Question: <URL> covers the same general problem I have ... except that its answer is not detailed enough for me to understand what I must be doing wrong.
I am wanting to have sql files highlight any "CREATE PROCEDURE" commands.
I have the following file called 'sql-extension.tmLanguage' in 'Packages\User\':
'''
<?xml version="1.0" encoding="UTF-8"?>
<!DOCTYPE plist PUBLIC "-//Apple Computer//DTD PLIST 1.0//EN" "http://www.apple.com/DTDs/PropertyList-1.0.dtd">
<plist version="1.0">
<dict>
<key>fileTypes</key>
<array>
<string>sql</string>
</array>
<key>name</key>
<string>XYZ</string>
<key>patterns</key>
<array>
<dict>
<key>captures</key>
<dict>
<key>1</key>
<dict>
<key>name</key>
<string>keyword.other.create.sql</string>
</dict>
<key>2</key>
<dict>
<key>name</key>
<string>keyword.other.sql</string>
</dict>
<key>5</key>
<dict>
<key>name</key>
<string>entity.name.function.sql</string>
</dict>
</dict>
<key>match</key>
<string>(?i:^\s*(create)\s+(procedure)\s+)(['"']?)(\w+)\4</string>
<key>name</key>
<string>meta.create.sql</string>
</dict>
<dict>
<key>include</key>
<string>#SQL</string>
</dict>
</dict>
<key>scopeName</key>
<string>source.sql</string>
<key>uuid</key>
<string>158e3bda-c76d-439e-b8ea-cb640f0a911c</string>
</dict>
</plist>
'''
I copied this information from the 'SQL.tmLanguage' file in the 'SQL' package for ST3. Its content is this:
'''
<?xml version="1.0" encoding="UTF-8"?>
<!DOCTYPE plist PUBLIC "-//Apple Computer//DTD PLIST 1.0//EN" "http://www.apple.com/DTDs/PropertyList-1.0.dtd">
<plist version="1.0">
<dict>
<key>fileTypes</key>
<array>
<string>sql</string>
<string>ddl</string>
<string>dml</string>
</array>
<key>foldingStartMarker</key>
<string>\s*\(\s*$</string>
<key>foldingStopMarker</key>
<string>^\s*\)</string>
<key>keyEquivalent</key>
<string>^~S</string>
<key>name</key>
<string>SQL</string>
<key>patterns</key>
<array>
<dict>
<key>include</key>
<string>#comments</string>
</dict>
<dict>
<key>captures</key>
<dict>
<key>1</key>
<dict>
<key>name</key>
<string>keyword.other.create.sql</string>
</dict>
<key>2</key>
<dict>
<key>name</key>
<string>keyword.other.sql</string>
</dict>
<key>5</key>
<dict>
<key>name</key>
<string>entity.name.function.sql</string>
</dict>
</dict>
<key>match</key>
<string>(?i:^\s*(create)\s+(aggregate|conversion|database|domain|function|group|(unique\s+)?index|language|operator class|operator|rule|schema|sequence|table|tablespace|trigger|type|user|view)\s+)(['"']?)(\w+)\4</string>
<key>name</key>
<string>meta.create.sql</string>
</dict>
<dict>
<key>captures</key>
<dict>
<key>1</key>
<dict>
<key>name</key>
<string>keyword.other.create.sql</string>
</dict>
<key>2</key>
<dict>
<key>name</key>
<string>keyword.other.sql</string>
</dict>
</dict>
<key>match</key>
<string>(?i:^\s*(drop)\s+(aggregate|conversion|database|domain|function|group|index|language|operator class|operator|rule|schema|sequence|table|tablespace|trigger|type|user|view))</string>
<key>name</key>
<string>meta.drop.sql</string>
</dict>
<dict>
<key>captures</key>
<dict>
<key>1</key>
<dict>
<key>name</key>
<string>keyword.other.create.sql</string>
</dict>
<key>2</key>
<dict>
<key>name</key>
<string>keyword.other.table.sql</string>
</dict>
<key>3</key>
<dict>
<key>name</key>
<string>entity.name.function.sql</string>
</dict>
<key>4</key>
<dict>
<key>name</key>
<string>keyword.other.cascade.sql</string>
</dict>
</dict>
<key>match</key>
<string>(?i:\s*(drop)\s+(table)\s+(\w+)(\s+cascade)?\b)</string>
<key>name</key>
<string>meta.drop.sql</string>
</dict>
<dict>
<key>captures</key>
<dict>
<key>1</key>
<dict>
<key>name</key>
<string>keyword.other.create.sql</string>
</dict>
<key>2</key>
<dict>
<key>name</key>
<string>keyword.other.table.sql</string>
</dict>
</dict>
<key>match</key>
<string>(?i:^\s*(alter)\s+(aggregate|conversion|database|domain|function|group|index|language|operator class|operator|rule|schema|sequence|table|tablespace|trigger|type|user|view)\s+)</string>
<key>name</key>
<string>meta.alter.sql</string>
</dict>
<dict>
<key>captures</key>
<dict>
<key>1</key>
<dict>
<key>name</key>
<string>storage.type.sql</string>
</dict>
<key>10</key>
<dict>
<key>name</key>
<string>constant.numeric.sql</string>
</dict>
<key>11</key>
<dict>
<key>name</key>
<string>storage.type.sql</string>
</dict>
<key>12</key>
<dict>
<key>name</key>
<string>storage.type.sql</string>
</dict>
<key>13</key>
<dict>
<key>name</key>
<string>storage.type.sql</string>
</dict>
<key>14</key>
<dict>
<key>name</key>
<string>constant.numeric.sql</string>
</dict>
<key>15</key>
<dict>
<key>name</key>
<string>storage.type.sql</string>
</dict>
<key>2</key>
<dict>
<key>name</key>
<string>storage.type.sql</string>
</dict>
<key>3</key>
<dict>
<key>name</key>
<string>constant.numeric.sql</string>
</dict>
<key>4</key>
<dict>
<key>name</key>
<string>storage.type.sql</string>
</dict>
<key>5</key>
<dict>
<key>name</key>
<string>constant.numeric.sql</string>
</dict>
<key>6</key>
<dict>
<key>name</key>
<string>storage.type.sql</string>
</dict>
<key>7</key>
<dict>
<key>name</key>
<string>constant.numeric.sql</string>
</dict>
<key>8</key>
<dict>
<key>name</key>
<string>constant.numeric.sql</string>
</dict>
<key>9</key>
<dict>
<key>name</key>
<string>storage.type.sql</string>
</dict>
</dict>
<key>match</key>
<string>(?xi)
# normal stuff, capture 1
\b(bigint|bigserial|bit|boolean|box|bytea|cidr|circle|date|double\sprecision|inet|int|integer|line|lseg|macaddr|money|oid|path|point|polygon|real|serial|smallint|sysdate|text)\b
# numeric suffix, capture 2 + 3i
|\b(bit\svarying|character\s(?:varying)?|tinyint|var\schar|float|interval)\((\d+)\)
# optional numeric suffix, capture 4 + 5i
|\b(char|number|varchar\d?)\b(?:\((\d+)\))?
# special case, capture 6 + 7i + 8i
|\b(numeric)\b(?:\((\d+),(\d+)\))?
# special case, captures 9, 10i, 11
|\b(times)(?:\((\d+)\))(\swithoutstimeszone\b)?
# special case, captures 12, 13, 14i, 15
|\b(timestamp)(?:(s)\((\d+)\)(\swithoutstimeszone\b)?)?
</string>
</dict>
<dict>
<key>match</key>
<string>(?i:\b((?:primary|foreign)\s+key|references|on\sdelete(\s+cascade)?|check|constraint)\b)</string>
<key>name</key>
<string>storage.modifier.sql</string>
</dict>
<dict>
<key>match</key>
<string>\b\d+\b</string>
<key>name</key>
<string>constant.numeric.sql</string>
</dict>
<dict>
<key>match</key>
<string>(?i:\b(select(\s+distinct)?|insert\s+(ignore\s+)?into|update|delete|from|set|where|group\sby|or|like|and|union(\s+all)?|having|order\sby|limit|(inner|cross)\s+join|straight_join|(left|right)(\s+outer)?\s+join|natural(\s+(left|right)(\s+outer)?)?\s+join)\b)</string>
<key>name</key>
<string>keyword.other.DML.sql</string>
</dict>
<dict>
<key>match</key>
<string>(?i:\b(on|((is\s+)?not\s+)?null)\b)</string>
<key>name</key>
<string>keyword.other.DDL.create.II.sql</string>
</dict>
<dict>
<key>match</key>
<string>(?i:\bvalues\b)</string>
<key>name</key>
<string>keyword.other.DML.II.sql</string>
</dict>
<dict>
<key>match</key>
<string>(?i:\b(begin(\s+work)?|start\s+transaction|commit(\s+work)?|rollback(\s+work)?)\b)</string>
<key>name</key>
<string>keyword.other.LUW.sql</string>
</dict>
<dict>
<key>match</key>
<string>(?i:\b(grant(\swith\sgrant\soption)?|revoke)\b)</string>
<key>name</key>
<string>keyword.other.authorization.sql</string>
</dict>
<dict>
<key>match</key>
<string>(?i:\bin\b)</string>
<key>name</key>
<string>keyword.other.data-integrity.sql</string>
</dict>
<dict>
<key>match</key>
<string>(?i:^\s*(comment\s+on\s+(table|column|aggregate|constraint|database|domain|function|index|operator|rule|schema|sequence|trigger|type|view))\s+.*?\s+(is)\s+)</string>
<key>name</key>
<string>keyword.other.object-comments.sql</string>
</dict>
<dict>
<key>match</key>
<string>(?i)\bAS\b</string>
<key>name</key>
<string>keyword.other.alias.sql</string>
</dict>
<dict>
<key>match</key>
<string>(?i)\b(DESC|ASC)\b</string>
<key>name</key>
<string>keyword.other.order.sql</string>
</dict>
<dict>
<key>match</key>
<string>\*</string>
<key>name</key>
<string>keyword.operator.star.sql</string>
</dict>
<dict>
<key>match</key>
<string>[!&lt;&gt;]?=|&lt;&gt;|&lt;|&gt;</string>
<key>name</key>
<string>keyword.operator.comparison.sql</string>
</dict>
<dict>
<key>match</key>
<string>-|\+|/</string>
<key>name</key>
<string>keyword.operator.math.sql</string>
</dict>
<dict>
<key>match</key>
<string>\|\|</string>
<key>name</key>
<string>keyword.operator.concatenator.sql</string>
</dict>
<dict>
<key>comment</key>
<string>List of SQL99 built-in functions from http://www.oreilly.com/catalog/sqlnut/chapter/ch04.html</string>
<key>match</key>
<string>(?i)\b(CURRENT_(DATE|TIME(STAMP)?|USER)|(SESSION|SYSTEM)_USER)\b</string>
<key>name</key>
<string>support.function.scalar.sql</string>
</dict>
<dict>
<key>comment</key>
<string>List of SQL99 built-in functions from http://www.oreilly.com/catalog/sqlnut/chapter/ch04.html</string>
<key>match</key>
<string>(?i)\b(AVG|COUNT|MIN|MAX|SUM)(?=\s*\()</string>
<key>name</key>
<string>support.function.aggregate.sql</string>
</dict>
<dict>
<key>match</key>
<string>(?i)\b(CONCATENATE|CONVERT|LOWER|SUBSTRING|TRANSLATE|TRIM|UPPER)\b</string>
<key>name</key>
<string>support.function.string.sql</string>
</dict>
<dict>
<key>captures</key>
<dict>
<key>1</key>
<dict>
<key>name</key>
<string>constant.other.database-name.sql</string>
</dict>
<key>2</key>
<dict>
<key>name</key>
<string>constant.other.table-name.sql</string>
</dict>
</dict>
<key>match</key>
<string>\b(\w+?)\.(\w+)\b</string>
<!-- <string>(\w+?)\.(\w+)</string> -->
</dict>
<dict>
<key>include</key>
<string>#strings</string>
</dict>
<dict>
<key>include</key>
<string>#regexps</string>
</dict>
</array>
<key>repository</key>
<dict>
<key>comments</key>
<dict>
<key>patterns</key>
<array>
<dict>
<key>captures</key>
<dict>
<key>1</key>
<dict>
<key>name</key>
<string>punctuation.definition.comment.sql</string>
</dict>
</dict>
<key>match</key>
<string>(--).*$\n?</string>
<key>name</key>
<string>comment.line.double-dash.sql</string>
</dict>
<dict>
<key>captures</key>
<dict>
<key>1</key>
<dict>
<key>name</key>
<string>punctuation.definition.comment.sql</string>
</dict>
</dict>
<key>match</key>
<string>(#).*$\n?</string>
<key>name</key>
<string>comment.line.number-sign.sql</string>
</dict>
<dict>
<key>begin</key>
<string>/\*</string>
<key>captures</key>
<dict>
<key>0</key>
<dict>
<key>name</key>
<string>punctuation.definition.comment.sql</string>
</dict>
</dict>
<key>end</key>
<string>\*/</string>
<key>name</key>
<string>comment.block.c</string>
</dict>
</array>
</dict>
<key>regexps</key>
<dict>
<key>patterns</key>
<array>
<dict>
<key>begin</key>
<string>/(?=\S.*/)</string>
<key>beginCaptures</key>
<dict>
<key>0</key>
<dict>
<key>name</key>
<string>punctuation.definition.string.begin.sql</string>
</dict>
</dict>
<key>end</key>
<string>/</string>
<key>endCaptures</key>
<dict>
<key>0</key>
<dict>
<key>name</key>
<string>punctuation.definition.string.end.sql</string>
</dict>
</dict>
<key>name</key>
<string>string.regexp.sql</string>
<key>patterns</key>
<array>
<dict>
<key>include</key>
<string>#string_interpolation</string>
</dict>
<dict>
<key>match</key>
<string>\\/</string>
<key>name</key>
<string>constant.character.escape.slash.sql</string>
</dict>
</array>
</dict>
<dict>
<key>begin</key>
<string>%r\{</string>
<key>beginCaptures</key>
<dict>
<key>0</key>
<dict>
<key>name</key>
<string>punctuation.definition.string.begin.sql</string>
</dict>
</dict>
<key>comment</key>
<string>We should probably handle nested bracket pairs!?! -- Allan</string>
<key>end</key>
<string>\}</string>
<key>endCaptures</key>
<dict>
<key>0</key>
<dict>
<key>name</key>
<string>punctuation.definition.string.end.sql</string>
</dict>
</dict>
<key>name</key>
<string>string.regexp.modr.sql</string>
<key>patterns</key>
<array>
<dict>
<key>include</key>
<string>#string_interpolation</string>
</dict>
</array>
</dict>
</array>
</dict>
<key>string_escape</key>
<dict>
<key>match</key>
<string>\\.</string>
<key>name</key>
<string>constant.character.escape.sql</string>
</dict>
<key>string_interpolation</key>
<dict>
<key>captures</key>
<dict>
<key>1</key>
<dict>
<key>name</key>
<string>punctuation.definition.string.end.sql</string>
</dict>
</dict>
<key>match</key>
<string>(#\{)([^\}]*)(\})</string>
<key>name</key>
<string>string.interpolated.sql</string>
</dict>
<key>strings</key>
<dict>
<key>patterns</key>
<array>
<dict>
<key>captures</key>
<dict>
<key>1</key>
<dict>
<key>name</key>
<string>punctuation.definition.string.begin.sql</string>
</dict>
<key>3</key>
<dict>
<key>name</key>
<string>punctuation.definition.string.end.sql</string>
</dict>
</dict>
<key>comment</key>
<string>this is faster than the next begin/end rule since sub-pattern will match till end-of-line and SQL files tend to have very long lines.</string>
<key>match</key>
<string>(')[^'\\]*(')</string>
<key>name</key>
<string>string.quoted.single.sql</string>
</dict>
<dict>
<key>begin</key>
<string>'</string>
<key>beginCaptures</key>
<dict>
<key>0</key>
<dict>
<key>name</key>
<string>punctuation.definition.string.begin.sql</string>
</dict>
</dict>
<key>end</key>
<string>'</string>
<key>endCaptures</key>
<dict>
<key>0</key>
<dict>
<key>name</key>
<string>punctuation.definition.string.end.sql</string>
</dict>
</dict>
<key>name</key>
<string>string.quoted.single.sql</string>
<key>patterns</key>
<array>
<dict>
<key>include</key>
<string>#string_escape</string>
</dict>
</array>
</dict>
<dict>
<key>captures</key>
<dict>
<key>1</key>
<dict>
<key>name</key>
<string>punctuation.definition.string.begin.sql</string>
</dict>
<key>3</key>
<dict>
<key>name</key>
<string>punctuation.definition.string.end.sql</string>
</dict>
</dict>
<key>comment</key>
<string>this is faster than the next begin/end rule since sub-pattern will match till end-of-line and SQL files tend to have very long lines.</string>
<key>match</key>
<string>(')[^'\\]*(')</string>
<key>name</key>
<string>string.quoted.other.backtick.sql</string>
</dict>
<dict>
<key>begin</key>
<string>'</string>
<key>beginCaptures</key>
<dict>
<key>0</key>
<dict>
<key>name</key>
<string>punctuation.definition.string.begin.sql</string>
</dict>
</dict>
<key>end</key>
<string>'</string>
<key>endCaptures</key>
<dict>
<key>0</key>
<dict>
<key>name</key>
<string>punctuation.definition.string.end.sql</string>
</dict>
</dict>
<key>name</key>
<string>string.quoted.other.backtick.sql</string>
<key>patterns</key>
<array>
<dict>
<key>include</key>
<string>#string_escape</string>
</dict>
</array>
</dict>
<dict>
<key>captures</key>
<dict>
<key>1</key>
<dict>
<key>name</key>
<string>punctuation.definition.string.begin.sql</string>
</dict>
<key>3</key>
<dict>
<key>name</key>
<string>punctuation.definition.string.end.sql</string>
</dict>
</dict>
<key>comment</key>
<string>this is faster than the next begin/end rule since sub-pattern will match till end-of-line and SQL files tend to have very long lines.</string>
<key>match</key>
<string>(")[^"#]*(")</string>
<key>name</key>
<string>string.quoted.double.sql</string>
</dict>
<dict>
<key>begin</key>
<string>"</string>
<key>beginCaptures</key>
<dict>
<key>0</key>
<dict>
<key>name</key>
<string>punctuation.definition.string.begin.sql</string>
</dict>
</dict>
<key>end</key>
<string>"</string>
<key>endCaptures</key>
<dict>
<key>0</key>
<dict>
<key>name</key>
<string>punctuation.definition.string.end.sql</string>
</dict>
</dict>
<key>name</key>
<string>string.quoted.double.sql</string>
<key>patterns</key>
<array>
<dict>
<key>include</key>
<string>#string_interpolation</string>
</dict>
</array>
</dict>
<dict>
<key>begin</key>
<string>%\{</string>
<key>beginCaptures</key>
<dict>
<key>0</key>
<dict>
<key>name</key>
<string>punctuation.definition.string.begin.sql</string>
</dict>
</dict>
<key>end</key>
<string>\}</string>
<key>endCaptures</key>
<dict>
<key>0</key>
<dict>
<key>name</key>
<string>punctuation.definition.string.end.sql</string>
</dict>
</dict>
<key>name</key>
<string>string.other.quoted.brackets.sql</string>
<key>patterns</key>
<array>
<dict>
<key>include</key>
<string>#string_interpolation</string>
</dict>
</array>
</dict>
</array>
</dict>
</dict>
<key>scopeName</key>
<string>source.sql</string>
<key>uuid</key>
<string>C49120AC-6ECC-11D9-ACC8-000D93589AF6</string>
</dict>
</plist>
'''
I got the uuid from typing the following in the console:
'''
import uuid
u = uuid.uuid4()
'''
and then copy/pasting the UUID created into the file.
After saving the file and viewing a sql file, I get this (notice that the words "CREATE PROCEDURE" are not highlighted):

So what am I doing wrong?
---
EXTRA NOTE:
the AAAPackageDev package does not seem to work in ST3. All the menu options are greyed out.
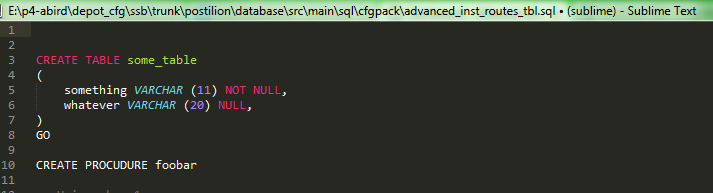
Answer: For the following, I'm guessing you are using Windows, but if you aren't let me know (or find the command yourself). First, for the sake of demonstration, place the cursor over 'TABLE'. Then press 'ctrl+alt+shift+p'. In the status bar you will notice some text appear (something like 'source.sql meta.create.sql keyword.other.sql'). This is the scope being applied to that word. The scope, along with your tmTheme file, define how it will be colored. Now place the cursor over 'PROCEDURE' and repeat. You should see something similar to the scopes previously seen. If not, there is likely something wrong with your regular expression.
Oh, I would also add SQL to your 'ignored_packages' setting if you haven't already. This will ensure that your syntax file is being used, not the built in one. You will probably want to copy out the contents of that package too as they probably provide some additional functionality.
---
AAAPackageDev is not compatible with ST3. ST3 uses Python3, whereas ST2 used Python2. So I wouldn't blindly expect a plugin to be compatible with both. Anyways, I'll try to provide some guidance on syntax highlighting (I'm no expert though). The first thing worth checking is that your regular expressions are correct. That is, you need to ensure the proper scopes are being applied to 'CREATE PROCEDURE'.
In case you like to work in JSON rather than XML, take a look at <URL>. It is compatible with ST3, though you will need to use the ST3 branch of it.
---
Leads me to believe there is something wrong with your regex. Is there any reason you don't just change
'''
<string>(?i:^\s*(create)\s+(aggregate|conversion|database|domain|function|group|(unique\s+)?index|language|operator class|operator|rule|schema|sequence|table|tablespace|trigger|type|user|view)\s+)(['"']?)(\w+)</string>
'''
to
'''
<string>(?i:^\s*(create)\s+(aggregate|conversion|database|domain|function|group|(unique\s+)?index|language|operator class|operator|rule|schema|sequence|table|tablespace|trigger|type|user|view)\s+)(['"']?)(\w+)</string>
'''
I simply added 'procedure' to an existing regex pattern.